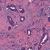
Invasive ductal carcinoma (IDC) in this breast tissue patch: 0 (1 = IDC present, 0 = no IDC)